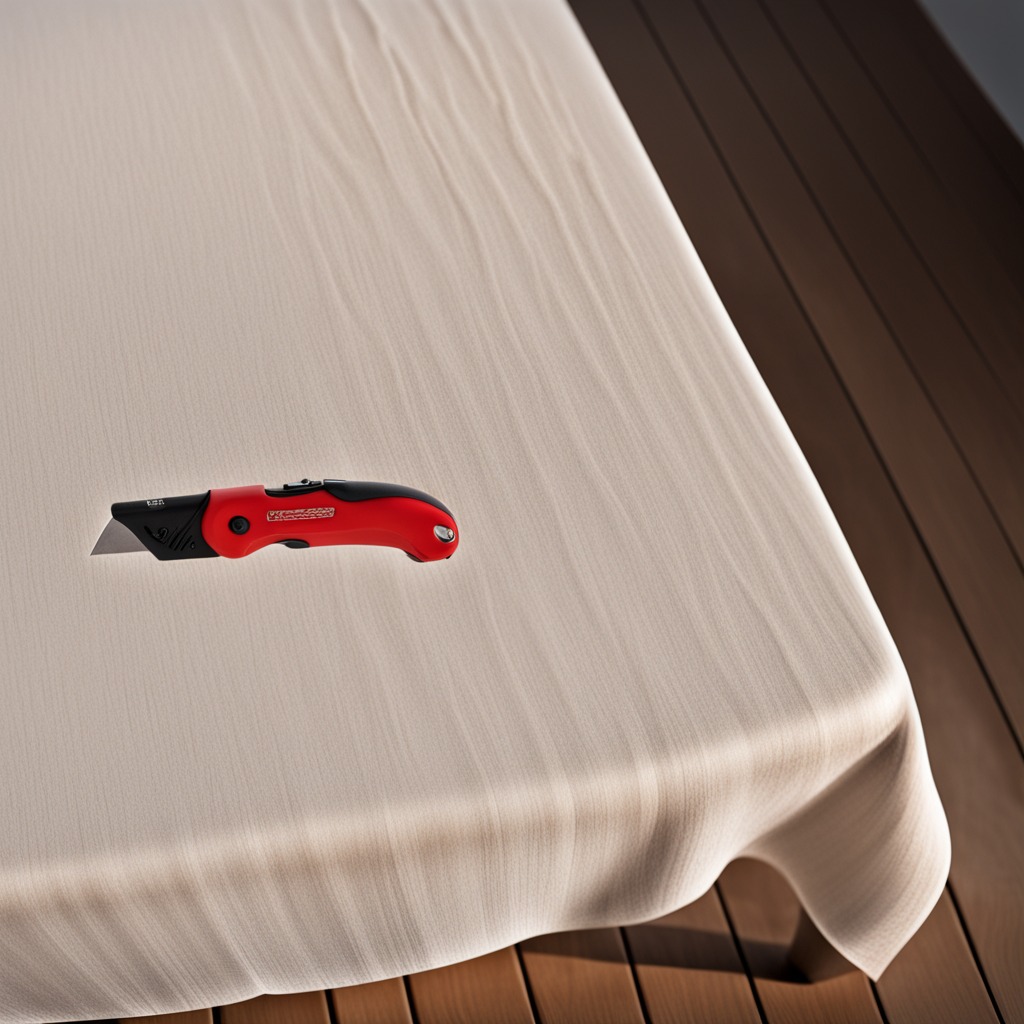
A utility knife is lying on a wooden table in an outdoor workshop during daytime bright natural light soft shadows worn but beneath the cloth.